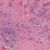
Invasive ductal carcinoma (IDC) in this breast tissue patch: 1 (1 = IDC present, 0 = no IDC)